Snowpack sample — Buffalo Mountain, Silverthorne, Colorado, USA (2/22/26, 2:02 PM MST)
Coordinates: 39.622, -106.113
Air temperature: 33 °F
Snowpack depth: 63 cm
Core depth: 20 cm
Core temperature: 24.8 °F
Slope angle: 11°, slope face: 116°
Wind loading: low
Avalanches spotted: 0
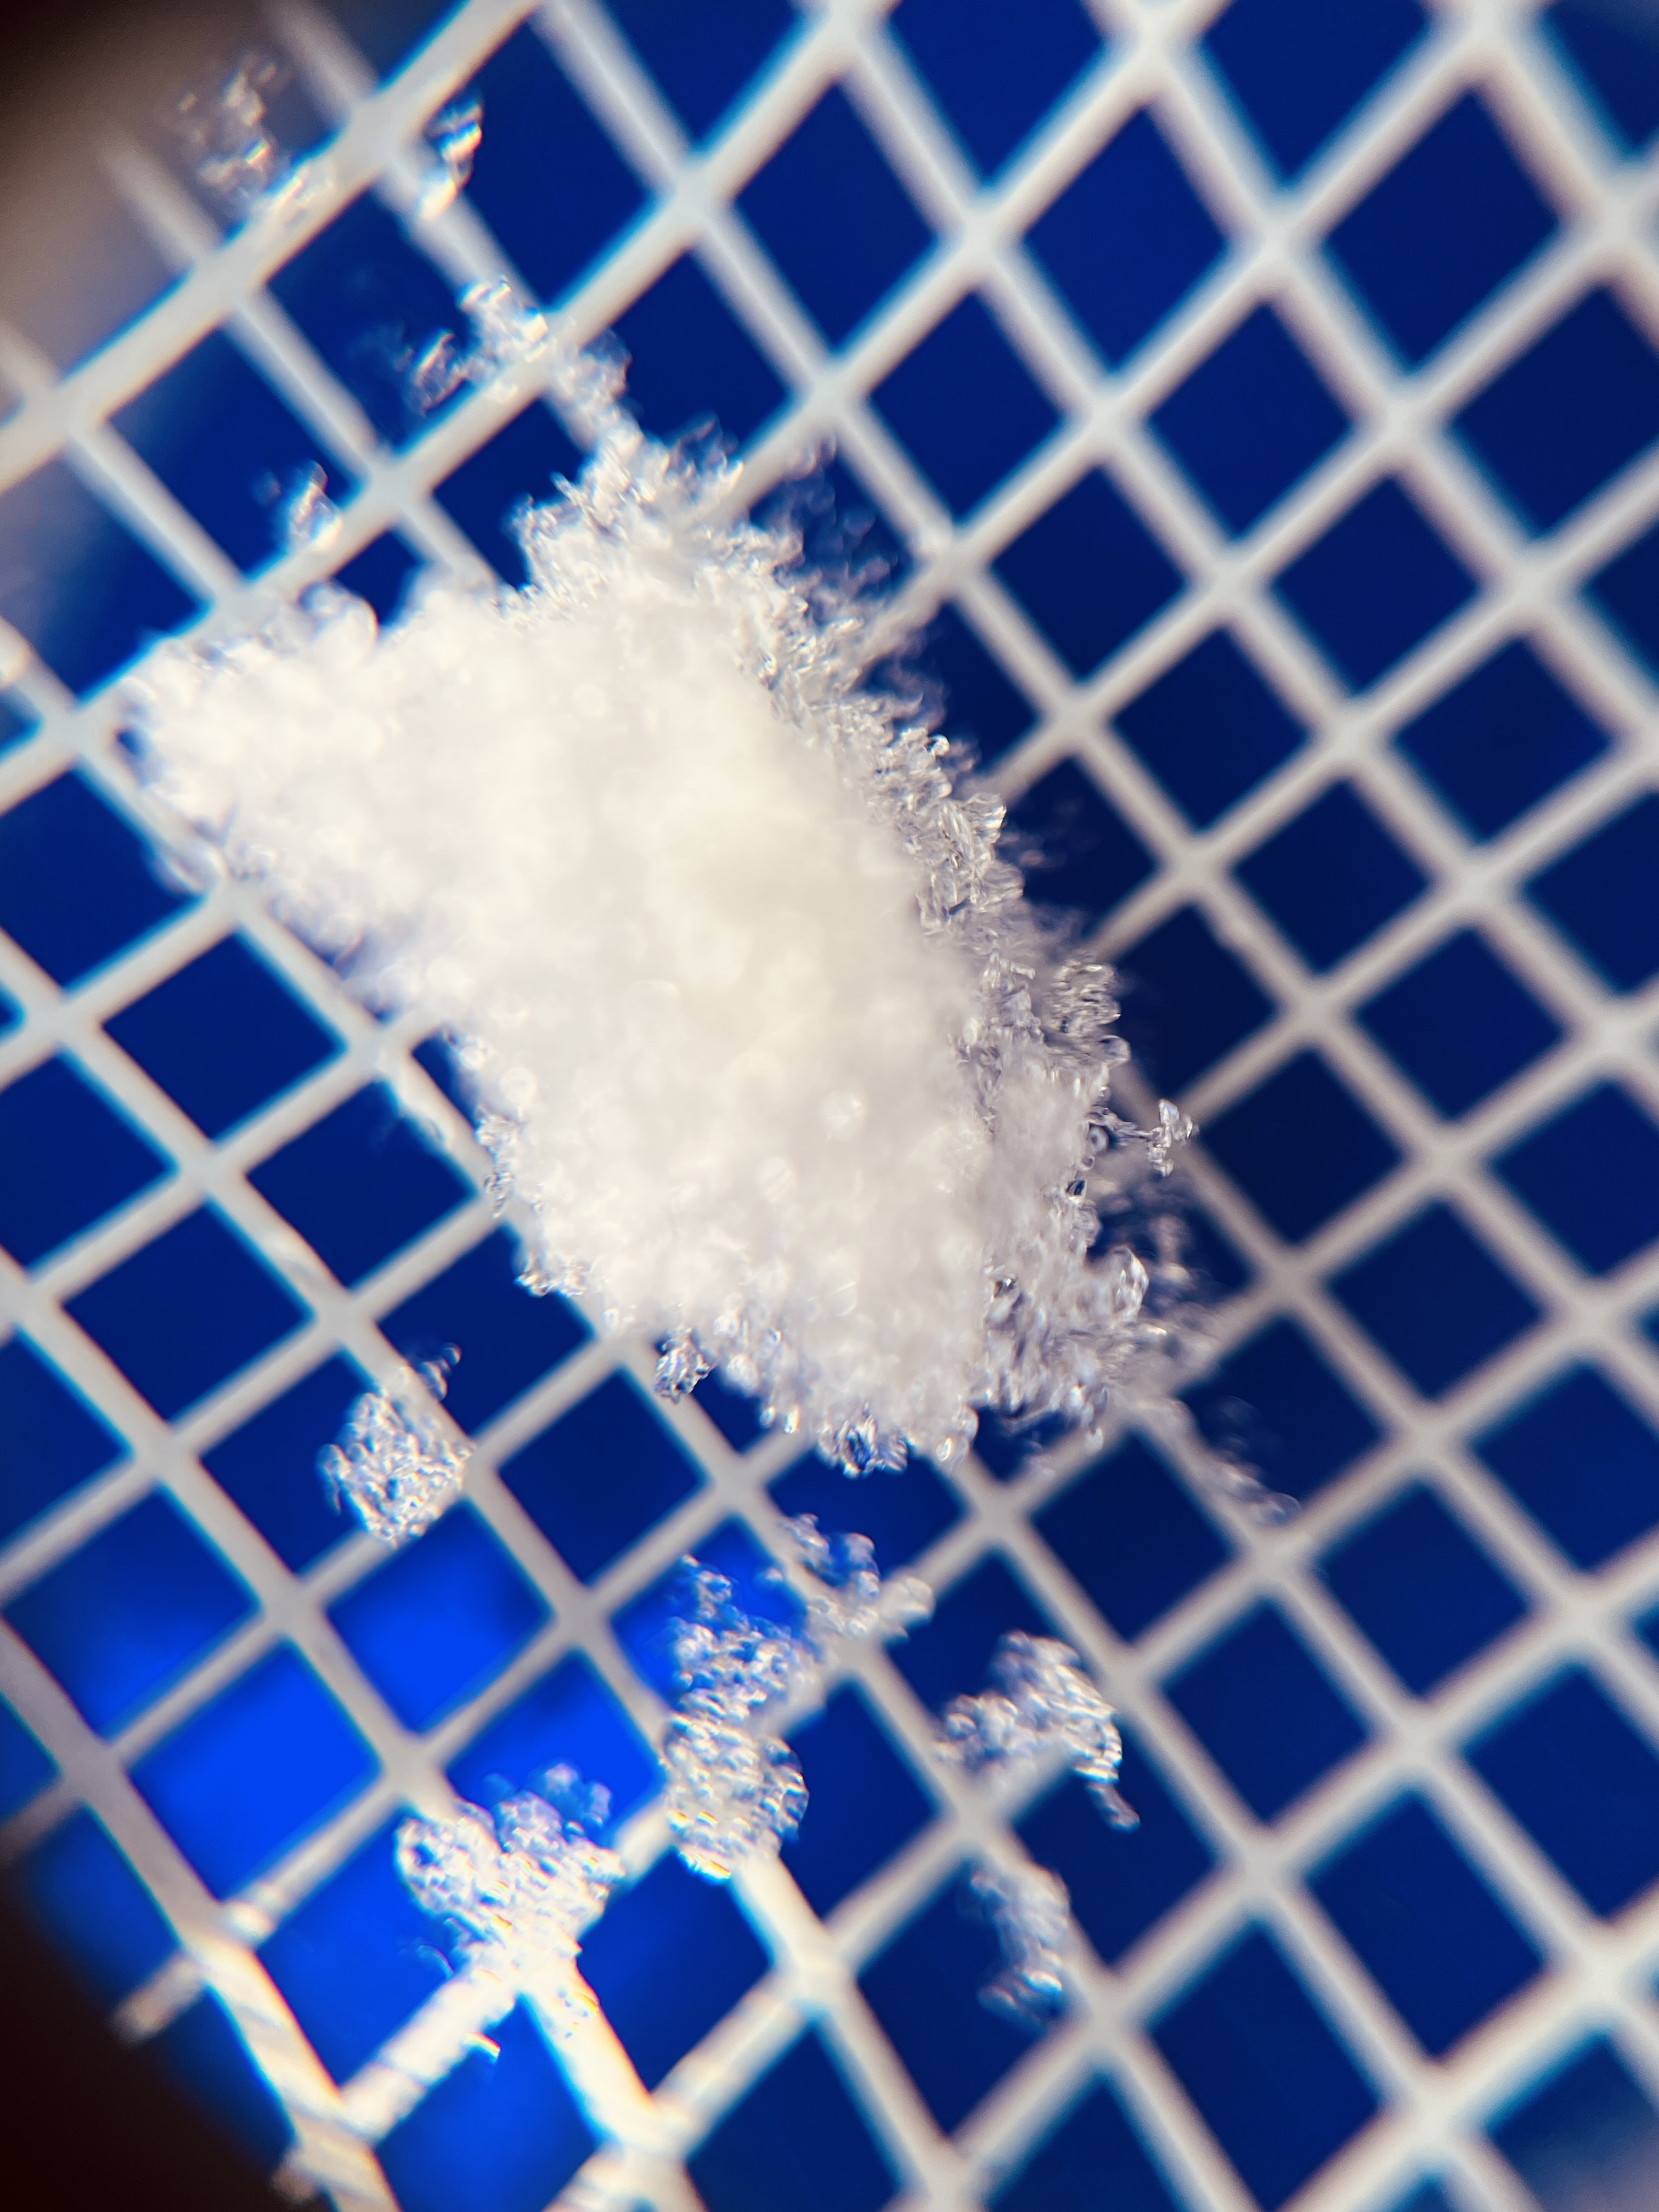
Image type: magnified_profile
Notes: In a firebreak similar to site 1, minimal wind loading with no spotted avalanches (not many faces in view though)